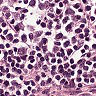
Metastatic tissue present: no